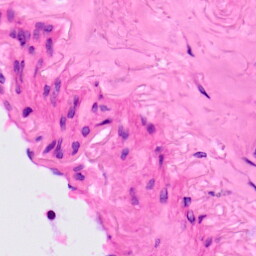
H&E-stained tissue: Lung